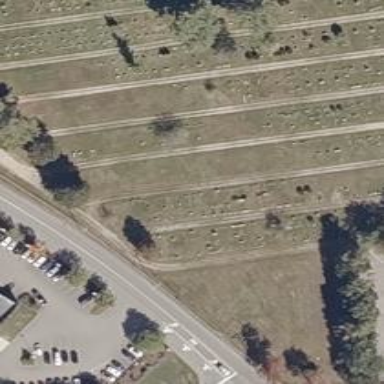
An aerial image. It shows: Cemetery.